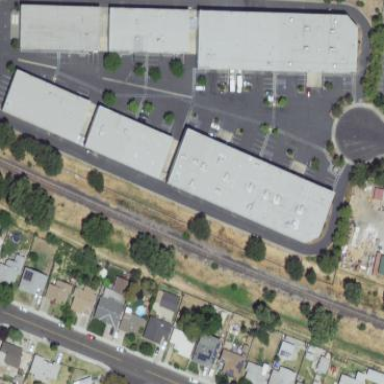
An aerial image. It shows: Industrial building.